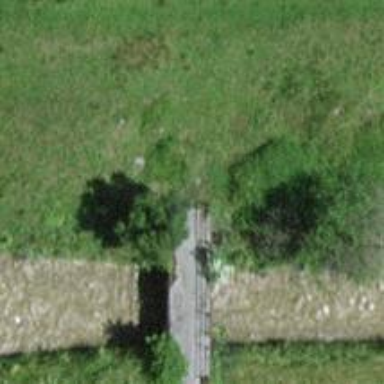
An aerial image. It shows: Path on bridge.